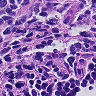
Metastatic tissue present: no